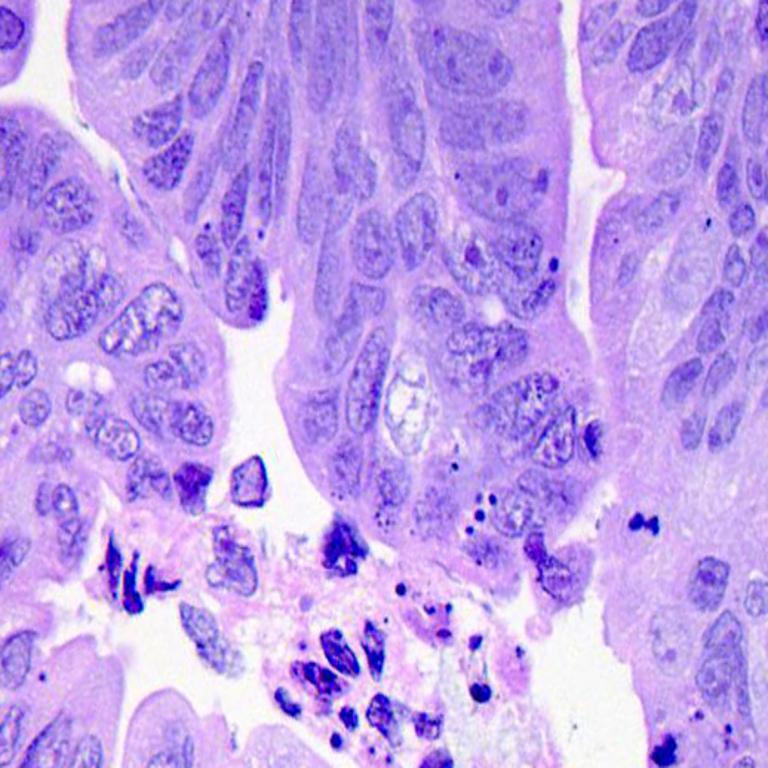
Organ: colon
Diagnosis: adenocarcinomas